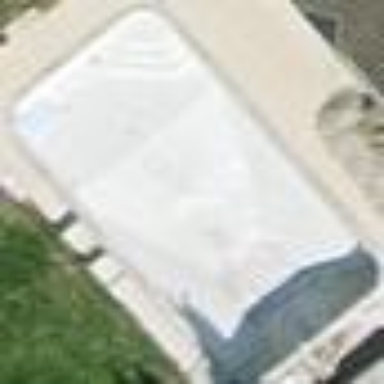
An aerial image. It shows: Swimming pool located in leisure land.